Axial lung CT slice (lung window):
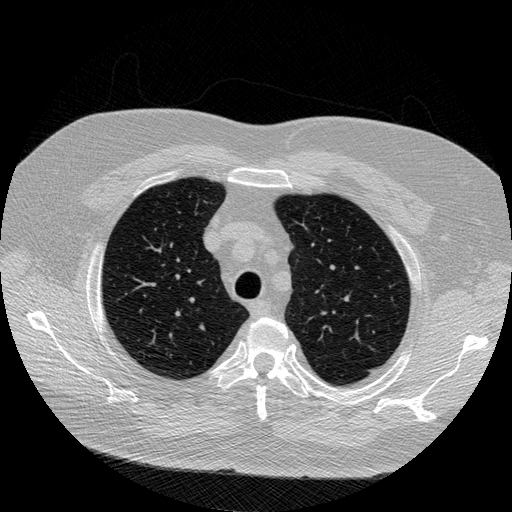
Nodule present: no